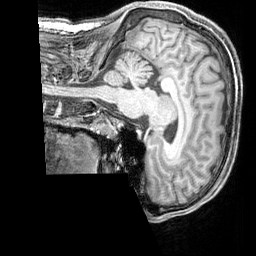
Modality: T1w
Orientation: sagittal
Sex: male
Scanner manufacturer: siemens
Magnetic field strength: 3 T
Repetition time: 2.3 s
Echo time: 0.00226 s